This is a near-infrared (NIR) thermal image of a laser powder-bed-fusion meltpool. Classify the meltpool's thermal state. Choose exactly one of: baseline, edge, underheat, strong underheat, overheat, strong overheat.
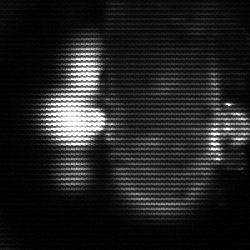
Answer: strong underheat